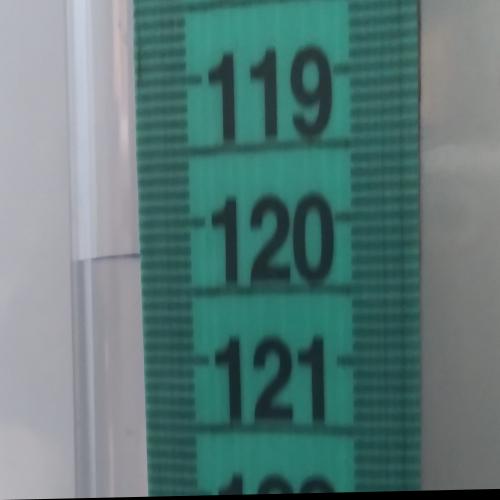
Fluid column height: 120.2 cm